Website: slack
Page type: billing-address
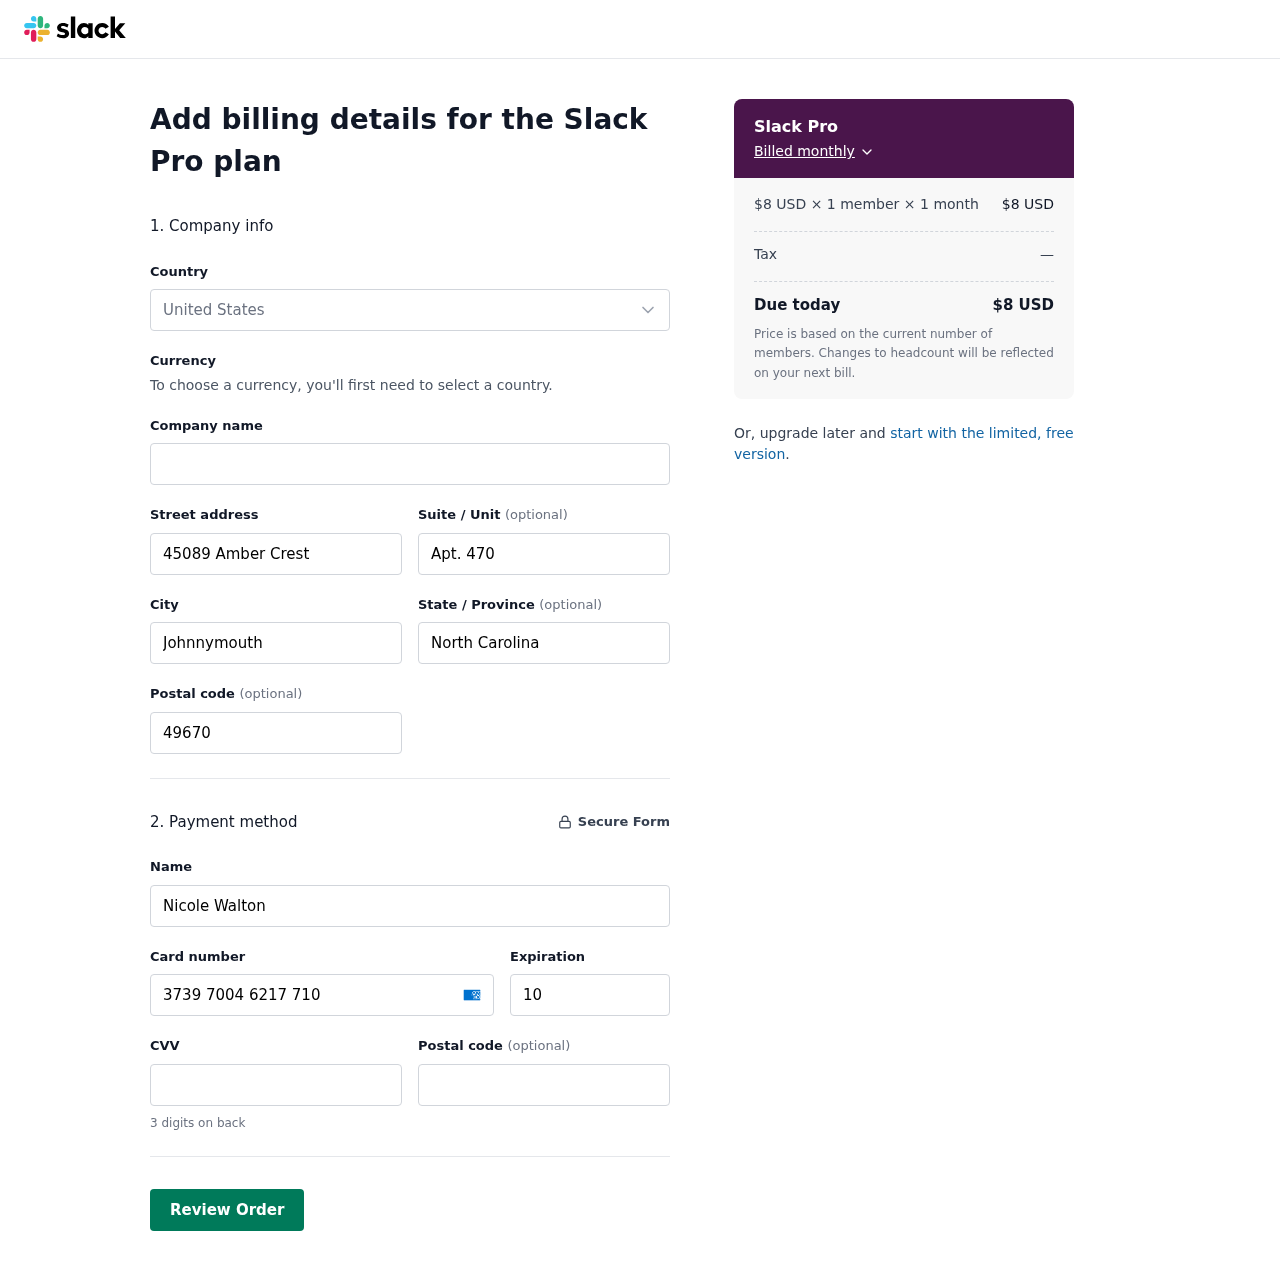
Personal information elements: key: PII_CARD_CVV
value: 8650
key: PII_CARD_EXPIRY
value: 10/30
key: PII_CARD_NUMBER
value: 3739 7004 6217 710
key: PII_CITY
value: Johnnymouth
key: PII_COUNTRY
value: United States
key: PII_FULLNAME
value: Nicole Walton
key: PII_POSTCODE
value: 49670
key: PII_POSTCODE2
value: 48215
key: PII_STATE
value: North Carolina
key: PII_STREET
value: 45089 Amber Crest
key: PII_STREET2
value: Apt. 470
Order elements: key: ORDER_PLAN_PRICE
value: $8 USD
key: ORDER_NUM_MEMBERS
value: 1 member
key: ORDER_NUM_MONTHS
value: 1 month
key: ORDER_SUBTOTAL
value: $8 USD
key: ORDER_TAX
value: —
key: ORDER_TOTAL
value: $8 USD